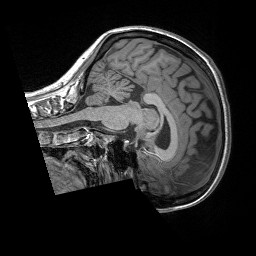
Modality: T1w
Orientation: sagittal
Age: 27
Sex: female
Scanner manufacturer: siemens
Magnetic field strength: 3 T
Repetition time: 1.56 s
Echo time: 0.00207 s